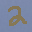
Label: 2